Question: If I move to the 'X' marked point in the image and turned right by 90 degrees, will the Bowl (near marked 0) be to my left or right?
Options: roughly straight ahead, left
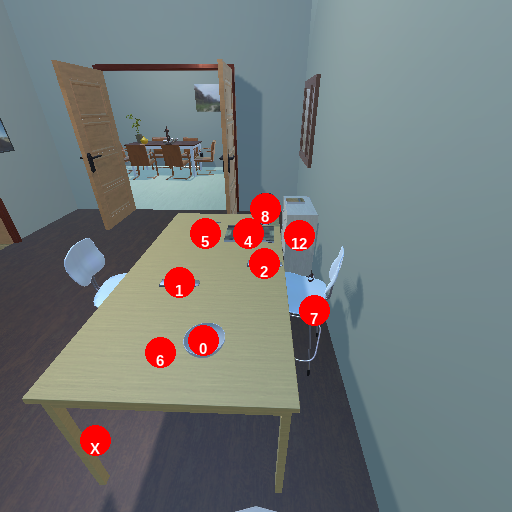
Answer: roughly straight ahead